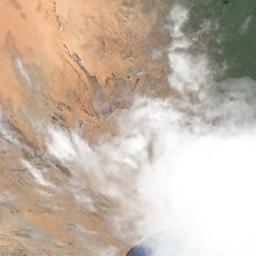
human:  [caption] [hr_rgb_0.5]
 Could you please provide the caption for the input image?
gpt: The white cloud is above bare and green land .

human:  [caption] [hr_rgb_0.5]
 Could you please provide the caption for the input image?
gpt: Large group of white clouds on yellow land and blue sea .

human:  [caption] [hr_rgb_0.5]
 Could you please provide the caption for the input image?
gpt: A large cloud of white clouds floated over the farmland .

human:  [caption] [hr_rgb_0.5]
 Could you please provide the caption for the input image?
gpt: The stratus clouds are located above the land and part of the land is wasteland and part of the land is covered with vegetation .

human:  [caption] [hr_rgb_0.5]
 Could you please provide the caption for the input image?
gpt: There are thick white clouds over a brown coast .